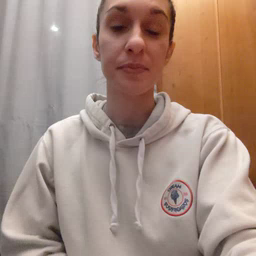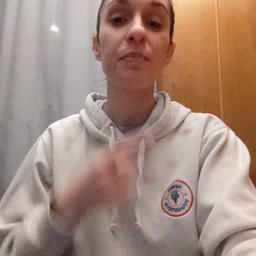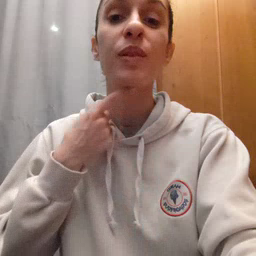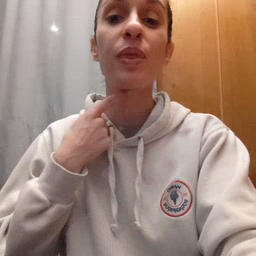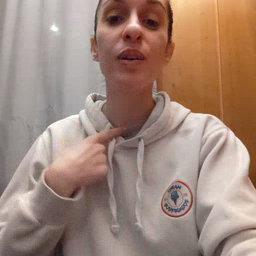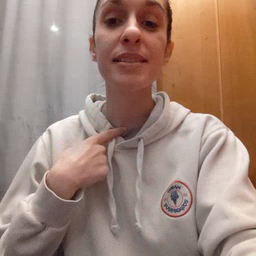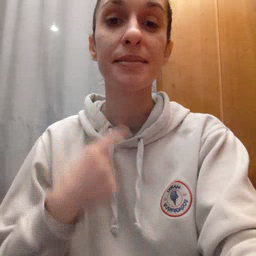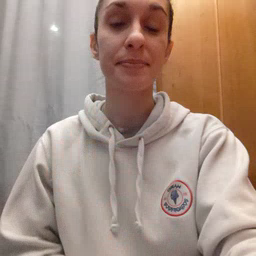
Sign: thirsty